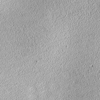
Label: not_dusty